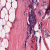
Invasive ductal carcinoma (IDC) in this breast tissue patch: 1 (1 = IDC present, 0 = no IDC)